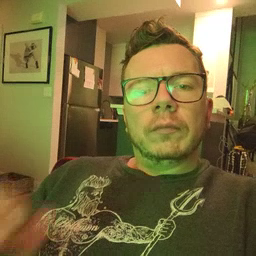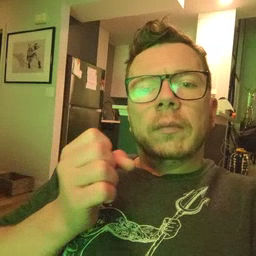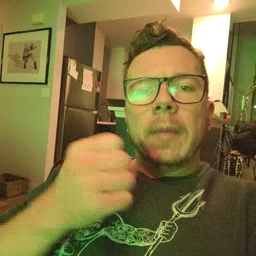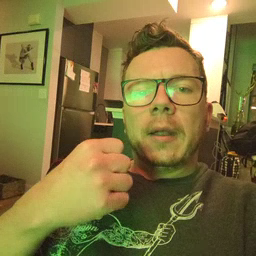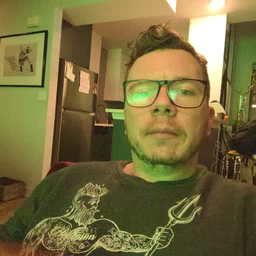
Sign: make